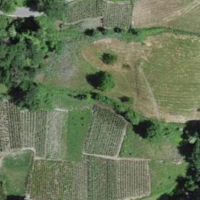
EUNIS habitat code: 40
Species observed at this site:
Erodium cicutarium